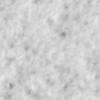
Label: no_change